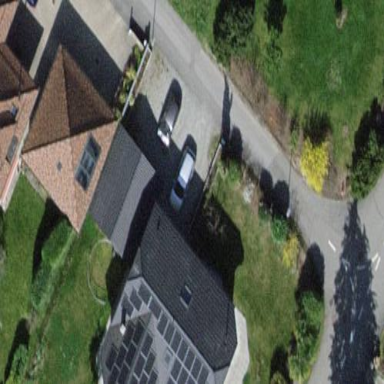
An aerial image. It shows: Detached building with half-hipped roof.